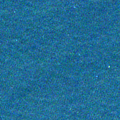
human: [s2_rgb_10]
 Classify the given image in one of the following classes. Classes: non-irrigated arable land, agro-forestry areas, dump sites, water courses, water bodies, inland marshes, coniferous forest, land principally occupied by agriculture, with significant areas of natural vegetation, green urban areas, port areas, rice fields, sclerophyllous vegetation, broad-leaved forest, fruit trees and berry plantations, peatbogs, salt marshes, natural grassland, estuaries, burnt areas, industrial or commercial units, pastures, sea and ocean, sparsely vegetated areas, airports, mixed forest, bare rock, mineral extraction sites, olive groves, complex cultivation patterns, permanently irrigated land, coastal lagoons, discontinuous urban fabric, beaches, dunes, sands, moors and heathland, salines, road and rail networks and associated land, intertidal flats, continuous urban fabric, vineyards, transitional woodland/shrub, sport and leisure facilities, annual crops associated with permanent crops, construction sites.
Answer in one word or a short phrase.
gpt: sea and ocean